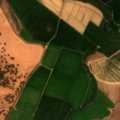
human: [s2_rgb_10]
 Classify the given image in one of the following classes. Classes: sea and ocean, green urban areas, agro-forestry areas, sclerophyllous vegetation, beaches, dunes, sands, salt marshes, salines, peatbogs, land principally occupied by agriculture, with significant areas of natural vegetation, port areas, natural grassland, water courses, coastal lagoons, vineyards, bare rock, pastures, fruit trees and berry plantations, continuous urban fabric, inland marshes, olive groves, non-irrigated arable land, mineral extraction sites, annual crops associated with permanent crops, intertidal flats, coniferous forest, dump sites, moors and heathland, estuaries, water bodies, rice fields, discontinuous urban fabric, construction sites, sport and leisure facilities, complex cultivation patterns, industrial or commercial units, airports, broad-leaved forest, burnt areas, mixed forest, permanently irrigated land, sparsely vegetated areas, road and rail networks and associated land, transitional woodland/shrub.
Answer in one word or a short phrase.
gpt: non-irrigated arable land, rice fields, pastures, agro-forestry areas